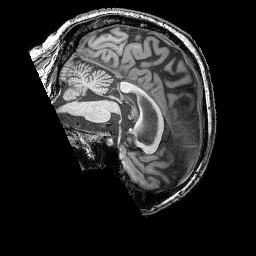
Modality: T1w
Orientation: sagittal
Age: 55
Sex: male
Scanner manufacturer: siemens
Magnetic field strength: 3 T
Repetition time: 2.25 s
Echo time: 0.00411 s